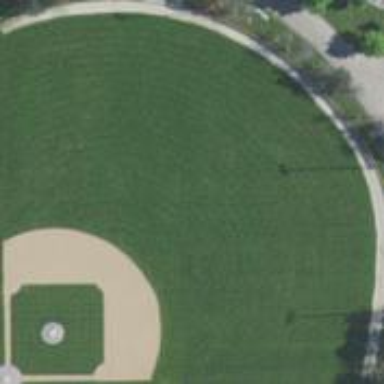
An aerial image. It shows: Baseball pitch for leisure land.